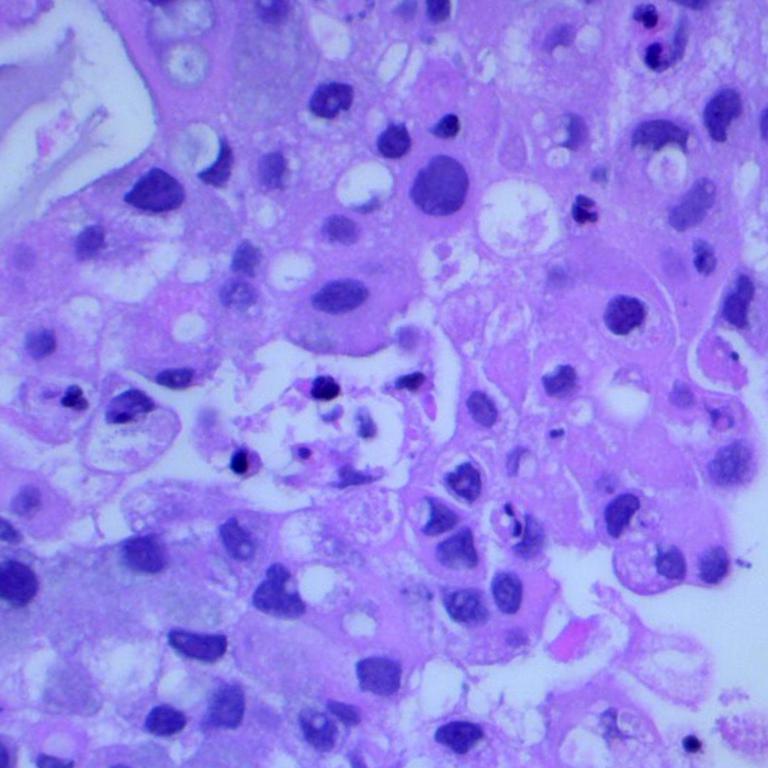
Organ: lung
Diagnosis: adenocarcinomas